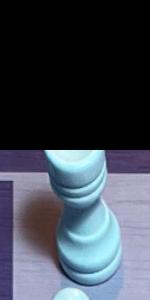
Label: Rook_White